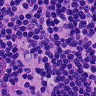
Metastatic tissue present: no